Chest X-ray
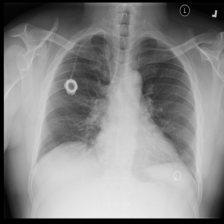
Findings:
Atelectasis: negative
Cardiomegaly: positive
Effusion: negative
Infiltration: negative
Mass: negative
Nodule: negative
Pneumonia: negative
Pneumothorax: negative
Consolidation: negative
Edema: negative
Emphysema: negative
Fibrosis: negative
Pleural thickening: negative
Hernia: negative